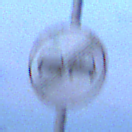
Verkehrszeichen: EndeUeberholverbot
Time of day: Dawn
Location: Outdoor (Urban)
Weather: PartlyCloudy
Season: NotSpecified
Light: Natural